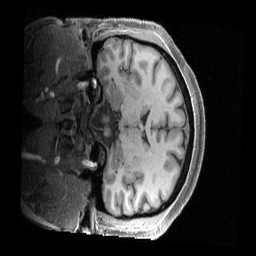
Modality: T1w
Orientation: coronal
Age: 46
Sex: female
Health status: ill
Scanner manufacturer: siemens
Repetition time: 2.4 s
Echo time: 0.00231 s